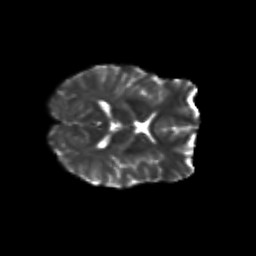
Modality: T2w
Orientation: axial
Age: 31
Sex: female
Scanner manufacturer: siemens
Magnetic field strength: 3 T
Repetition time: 3.5 s
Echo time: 0.125 s